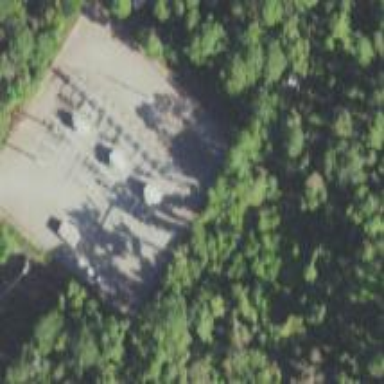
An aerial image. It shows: Distribution substation surrounded by fence.